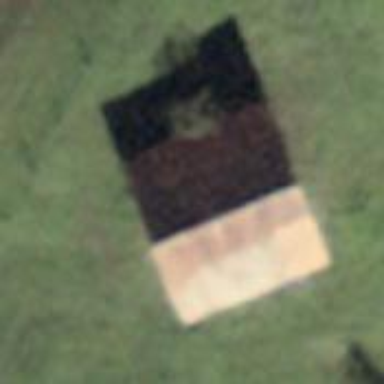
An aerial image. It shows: Rural barn.